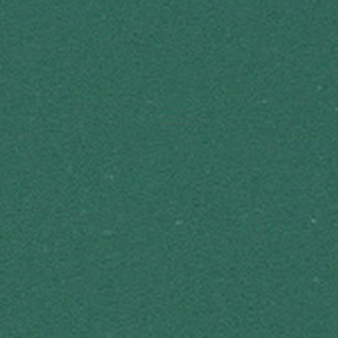
Label: other